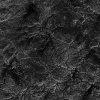
Atmospheric dust classification: not_dusty